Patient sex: M
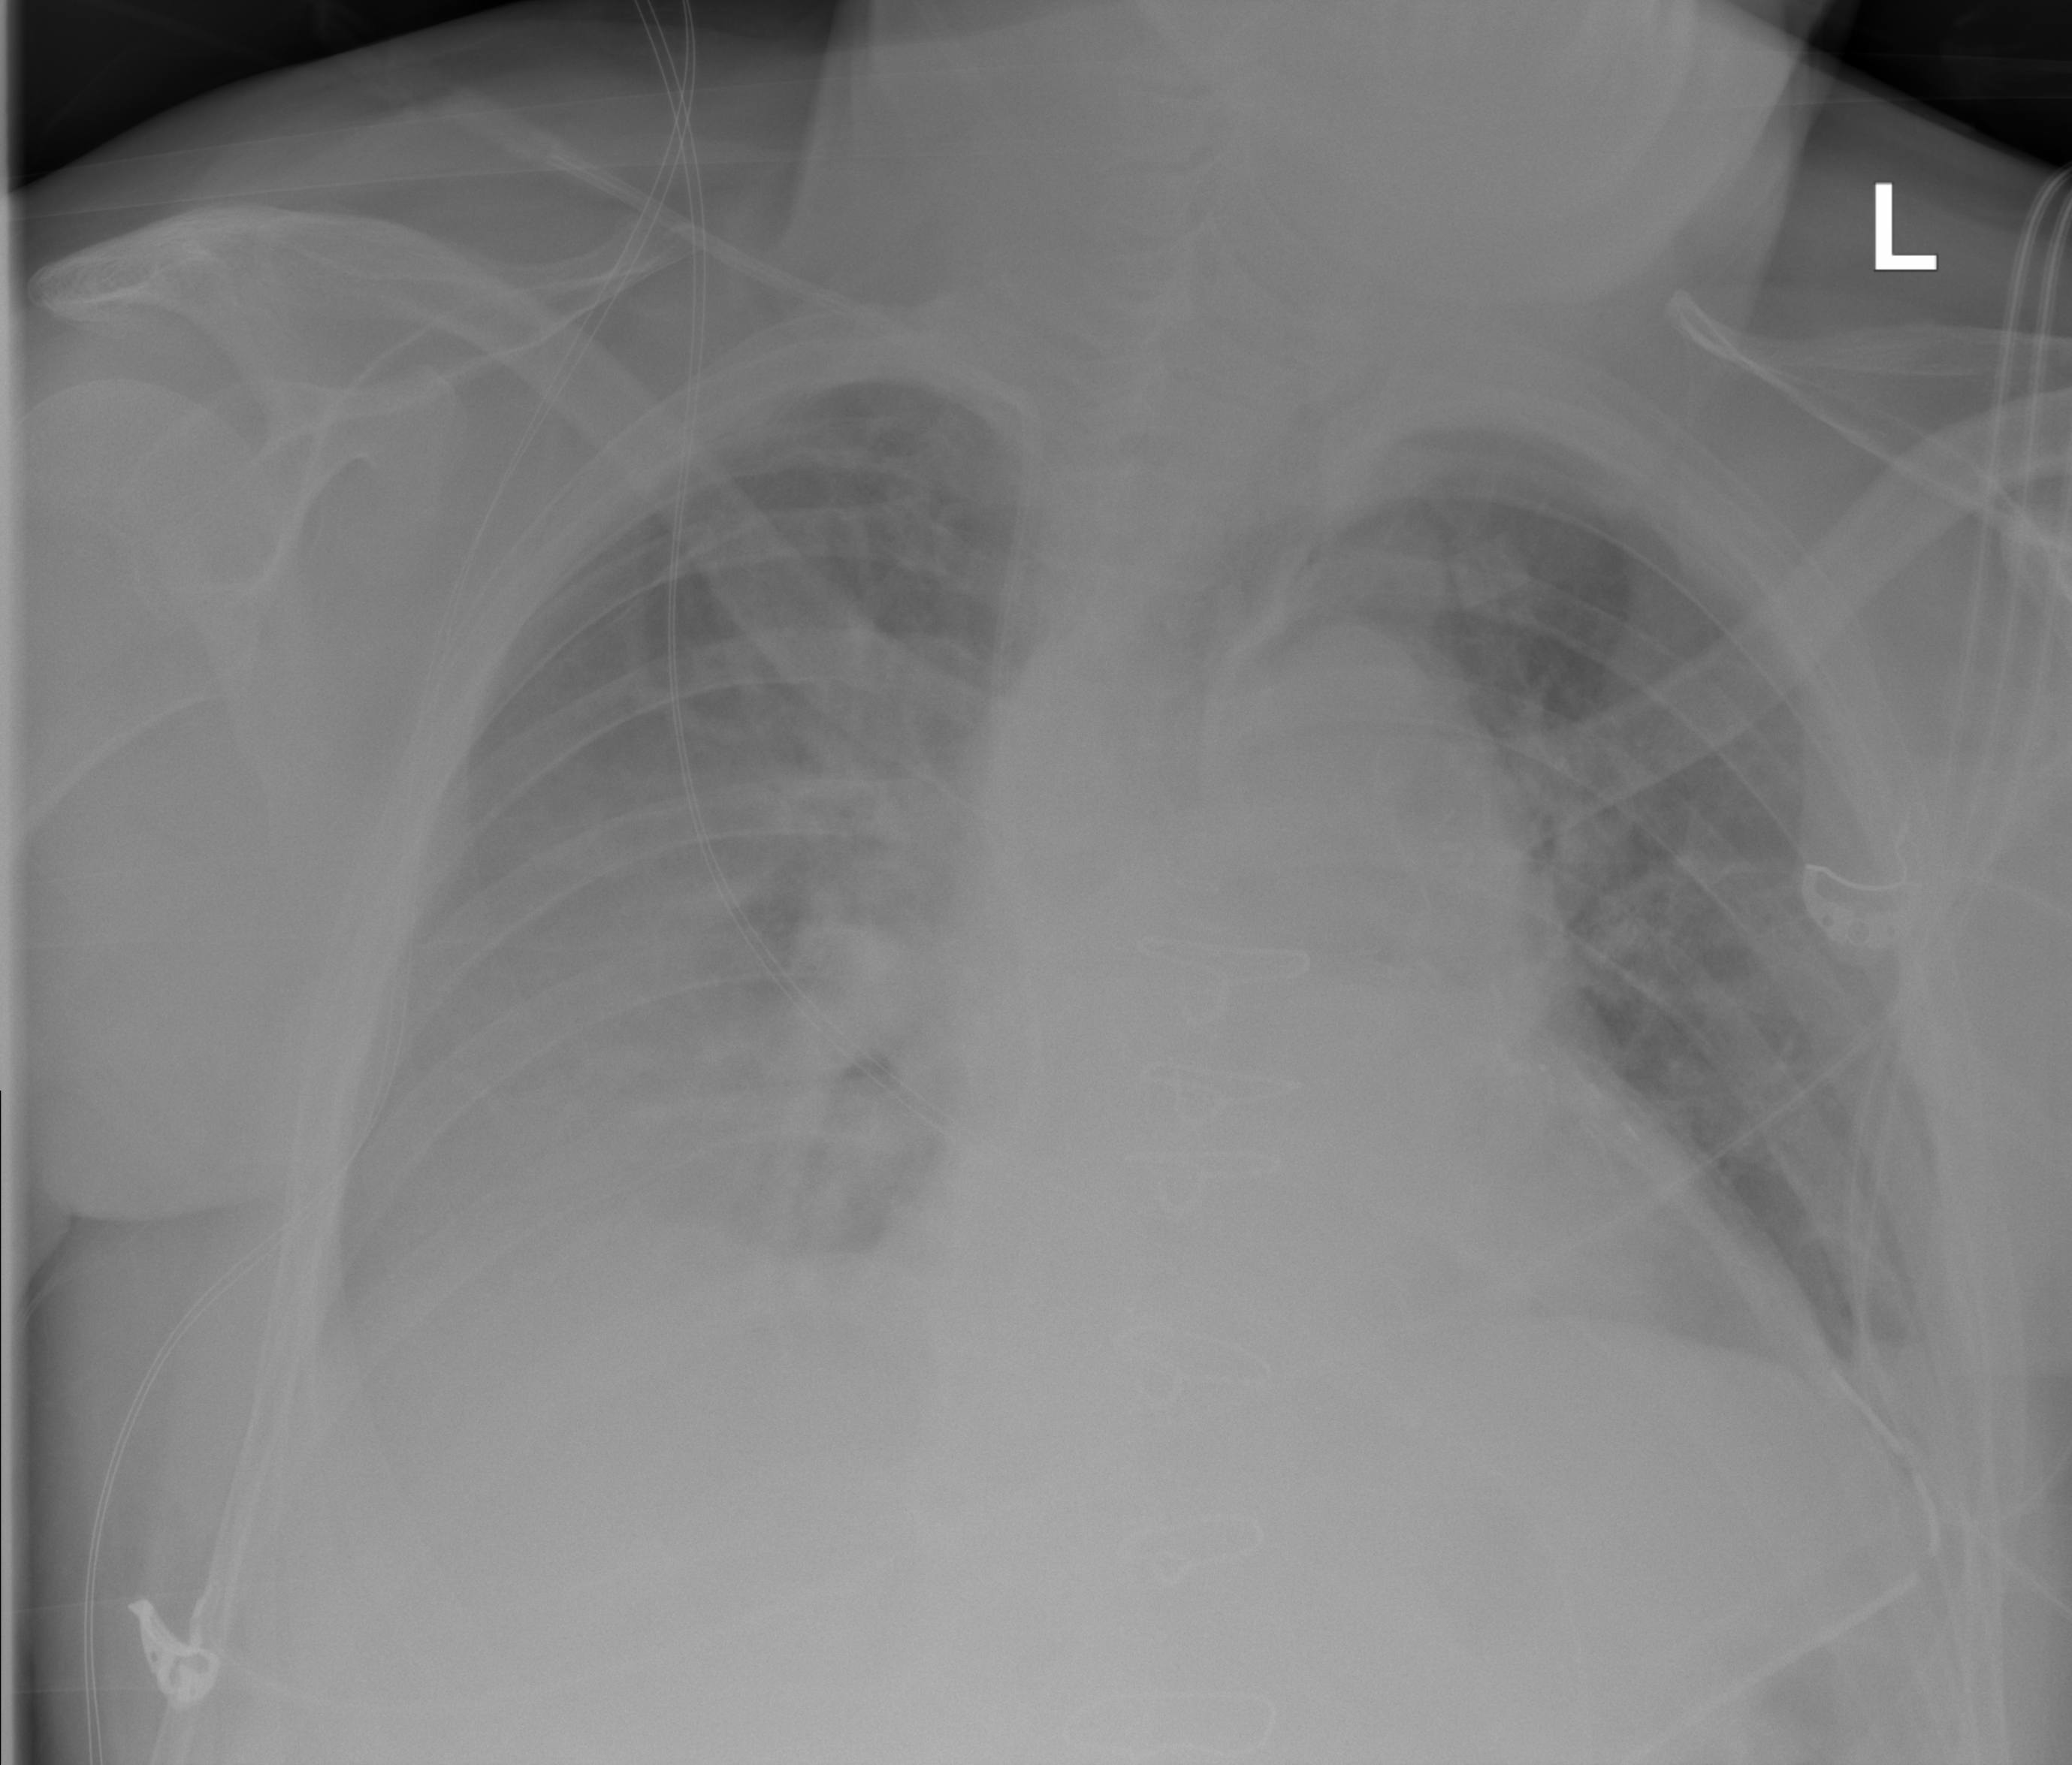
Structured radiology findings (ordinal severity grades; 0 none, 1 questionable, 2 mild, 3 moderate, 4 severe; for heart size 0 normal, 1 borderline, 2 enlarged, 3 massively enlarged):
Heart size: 1
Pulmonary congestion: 0
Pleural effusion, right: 2
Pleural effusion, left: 2
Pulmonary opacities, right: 0
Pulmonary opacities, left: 0
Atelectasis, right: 2
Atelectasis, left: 2